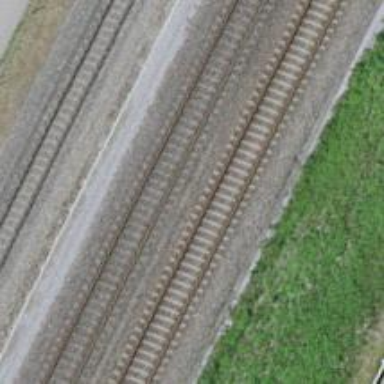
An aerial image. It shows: Railway track with contact line for electrification.